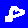
Digit: 8